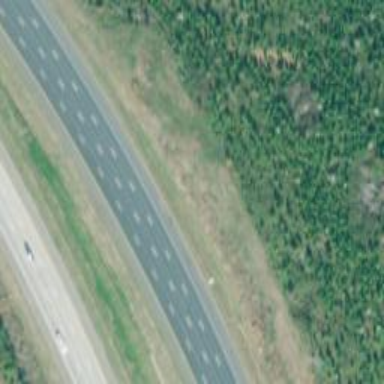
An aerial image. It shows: Asphalt motorway.